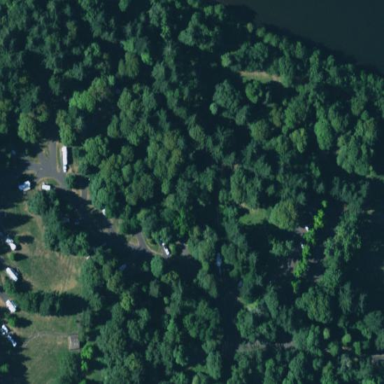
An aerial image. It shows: Campsite designated for tourism.